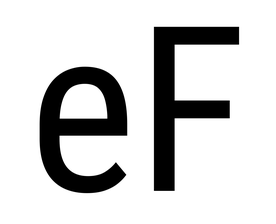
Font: Roboto_Condensed_Regular